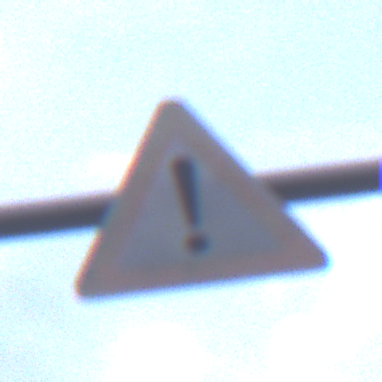
Verkehrszeichen: Gefahrenstelle
Umgebung: Outdoor, Urban
Tageszeit: SunriseSunset
Wetter: PartlyCloudy
Licht: Natural
Jahreszeit: NotSpecified
Kontrast: LowContrast